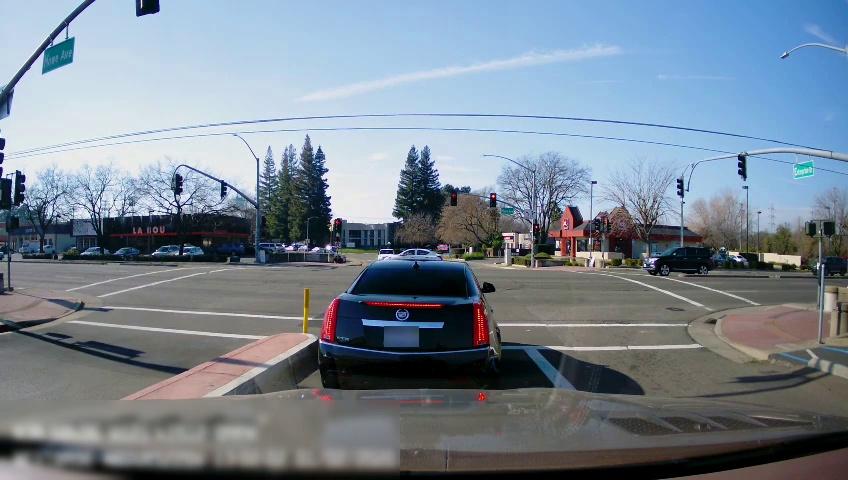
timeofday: Day
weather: Sunny
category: Drivable Space
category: Vehicles | SUV
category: Vehicles | SUV
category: Vehicles | Car
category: Vehicles | Truck
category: Vehicles | Car
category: Vehicles | Car
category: Vehicles | Car
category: Vehicles | Car
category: Vehicles | Car
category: Lanes | Opposite Lane
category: Lanes | Current Lane
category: Traffic | Lights
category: Traffic | Signs
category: Traffic | Lights
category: Traffic | Lights
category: Traffic | Lights
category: Traffic | Lights
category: Traffic | Lights
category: Traffic | Lights
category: Traffic | Lights
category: Traffic | Lights
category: Traffic | Signs
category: Traffic | Lights
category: Traffic | Lights
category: Traffic | Lights
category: Traffic | Lights
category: Traffic | Lights
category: Traffic | Signs
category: Traffic | Lights
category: Traffic | Lights
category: Traffic | Lights